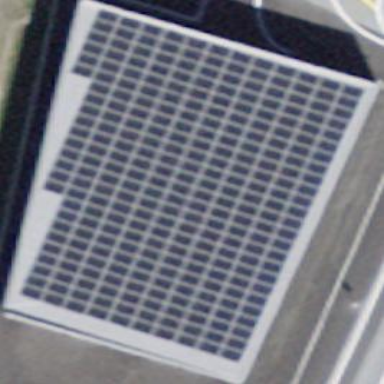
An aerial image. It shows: Solar power generator located in area designated for garages.